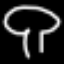
Label: mushroom